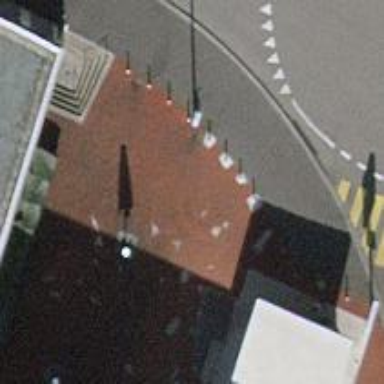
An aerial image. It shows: Bollard.